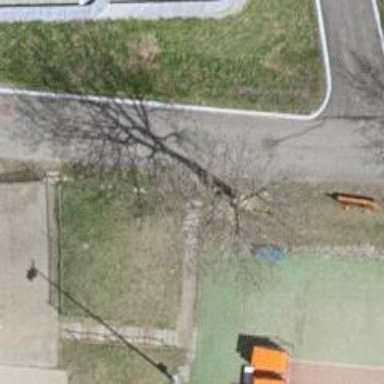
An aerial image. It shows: Bench for seating.